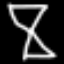
Label: hourglass